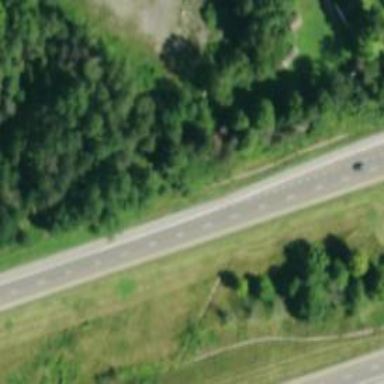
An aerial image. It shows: Asphalt motorway.